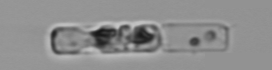
Label: Guinardia_delicatula_TAG_internal_parasite